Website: walmart
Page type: payment
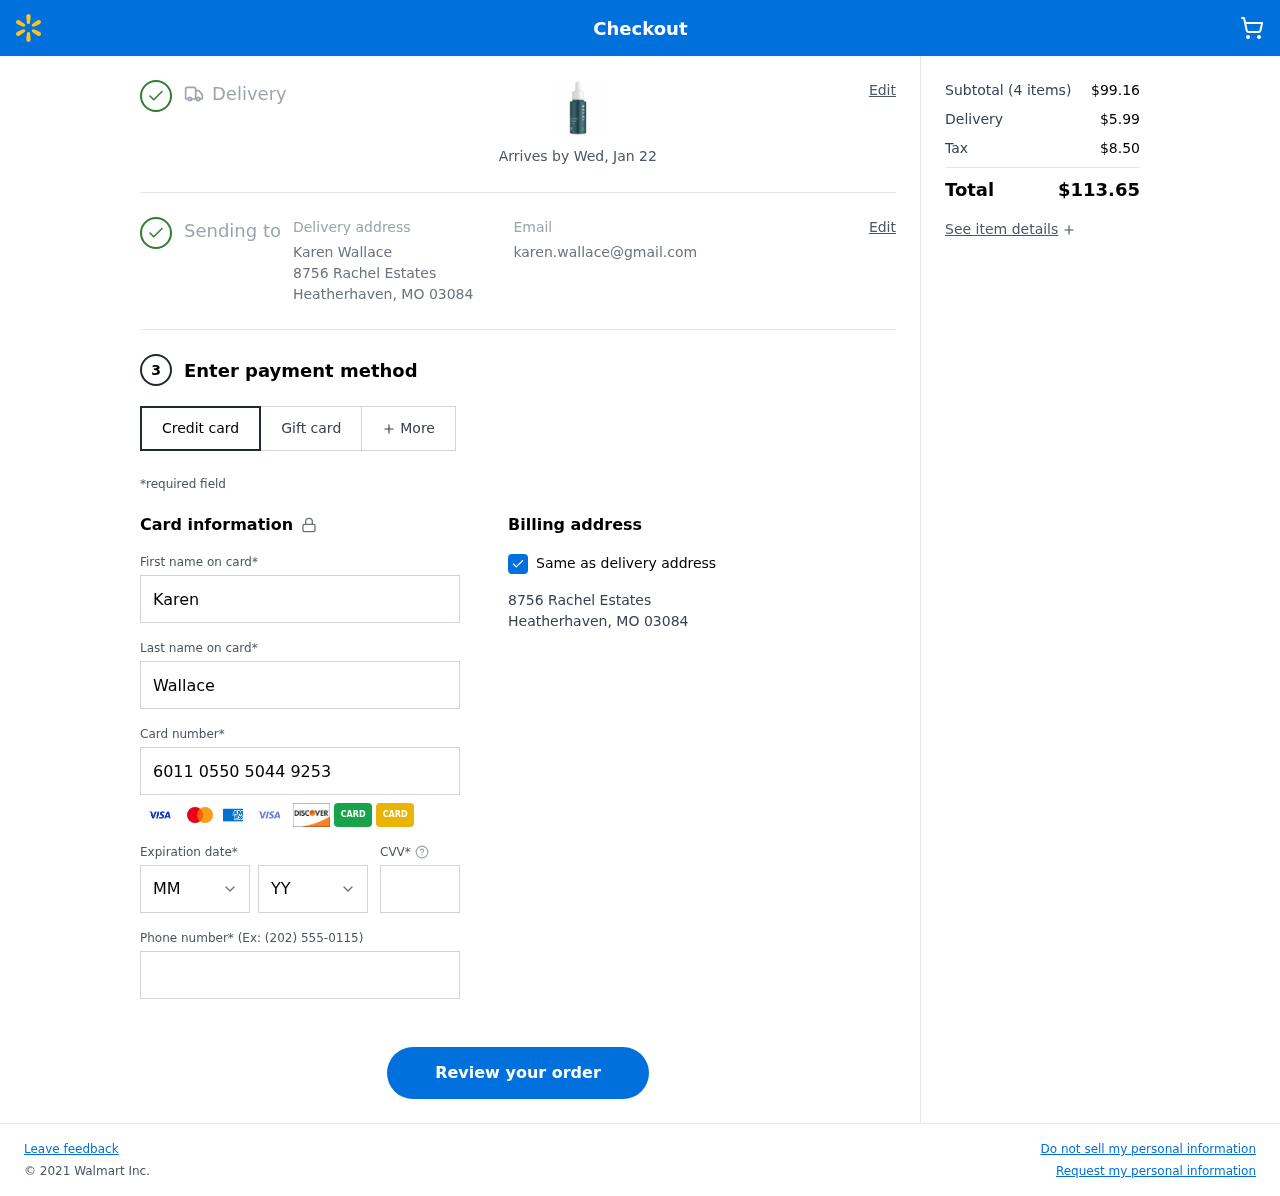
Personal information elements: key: PII_CARD_CVV
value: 749
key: PII_CARD_EXPIRY_MONTH
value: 02
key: PII_CARD_EXPIRY_YEAR
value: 26
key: PII_CARD_NUMBER
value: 6011 0550 5044 9253
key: PII_CITY
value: Heatherhaven
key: PII_EMAIL
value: karen.wallace@gmail.com
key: PII_FIRSTNAME
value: Karen
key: PII_FULLNAME
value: Karen Wallace
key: PII_LASTNAME
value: Wallace
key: PII_PHONE
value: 2894050250
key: PII_POSTCODE
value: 03084
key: PII_STATE_ABBR
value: MO
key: PII_STREET
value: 8756 Rachel Estates
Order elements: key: ORDER_DELIVERY_DATE
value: Arrives by Wed, Jan 22
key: ORDER_NUM_ITEMS
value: (4 items)
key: ORDER_SUBTOTAL
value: $99.16
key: ORDER_SHIPPING_COST
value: $5.99
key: ORDER_TAX
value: $8.50
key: ORDER_TOTAL
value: $113.65